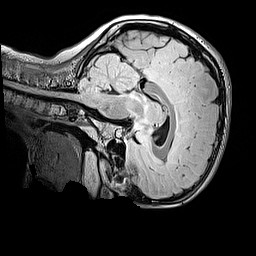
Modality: FLAIR
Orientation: sagittal
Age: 10
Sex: female
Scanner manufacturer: siemens
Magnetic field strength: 3 T
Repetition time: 5 s
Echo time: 0.388 s